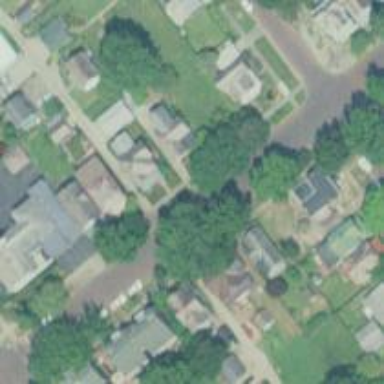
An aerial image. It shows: Residential road with separate sidewalk.